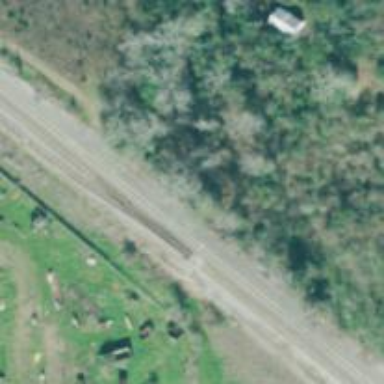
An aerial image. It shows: Railway spur junction.